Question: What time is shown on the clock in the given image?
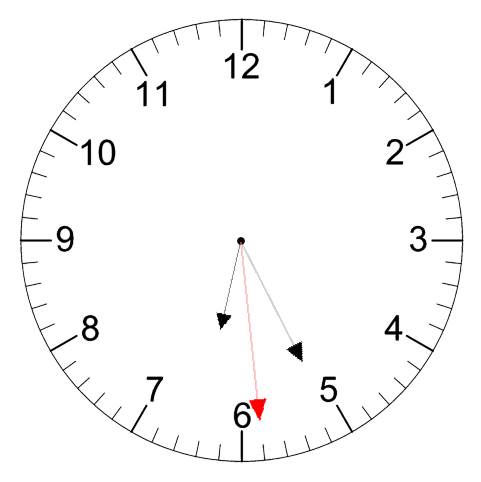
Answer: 06:25:29